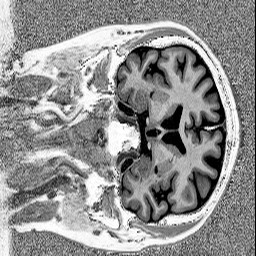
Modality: MP2RAGE
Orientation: coronal
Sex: male